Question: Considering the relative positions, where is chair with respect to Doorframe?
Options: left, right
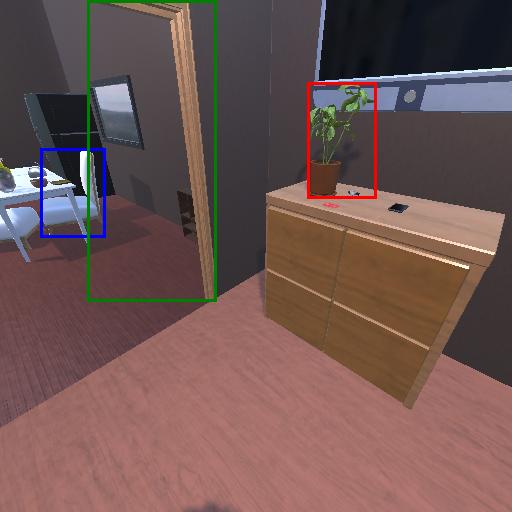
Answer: left